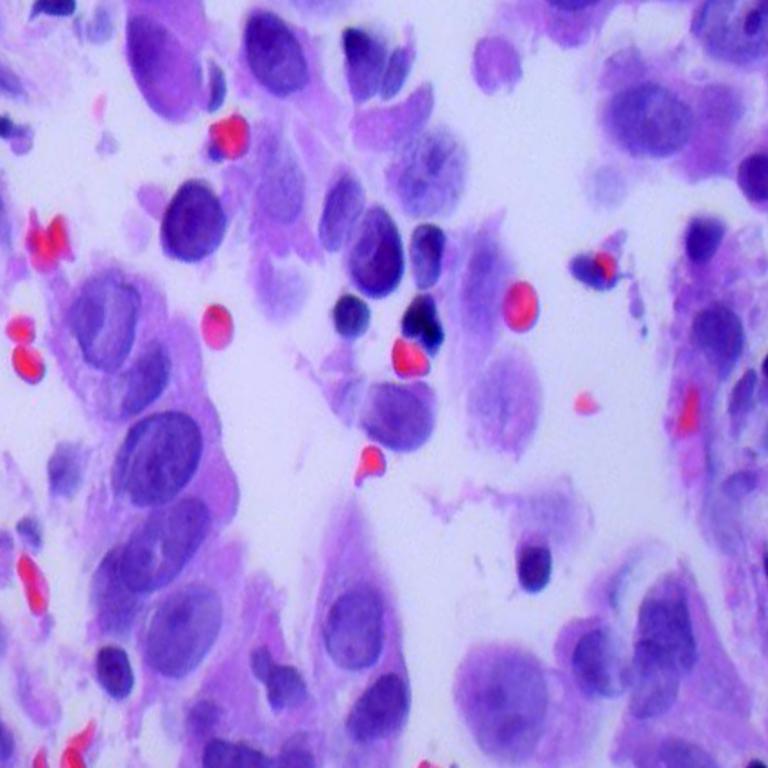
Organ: lung
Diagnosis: adenocarcinomas